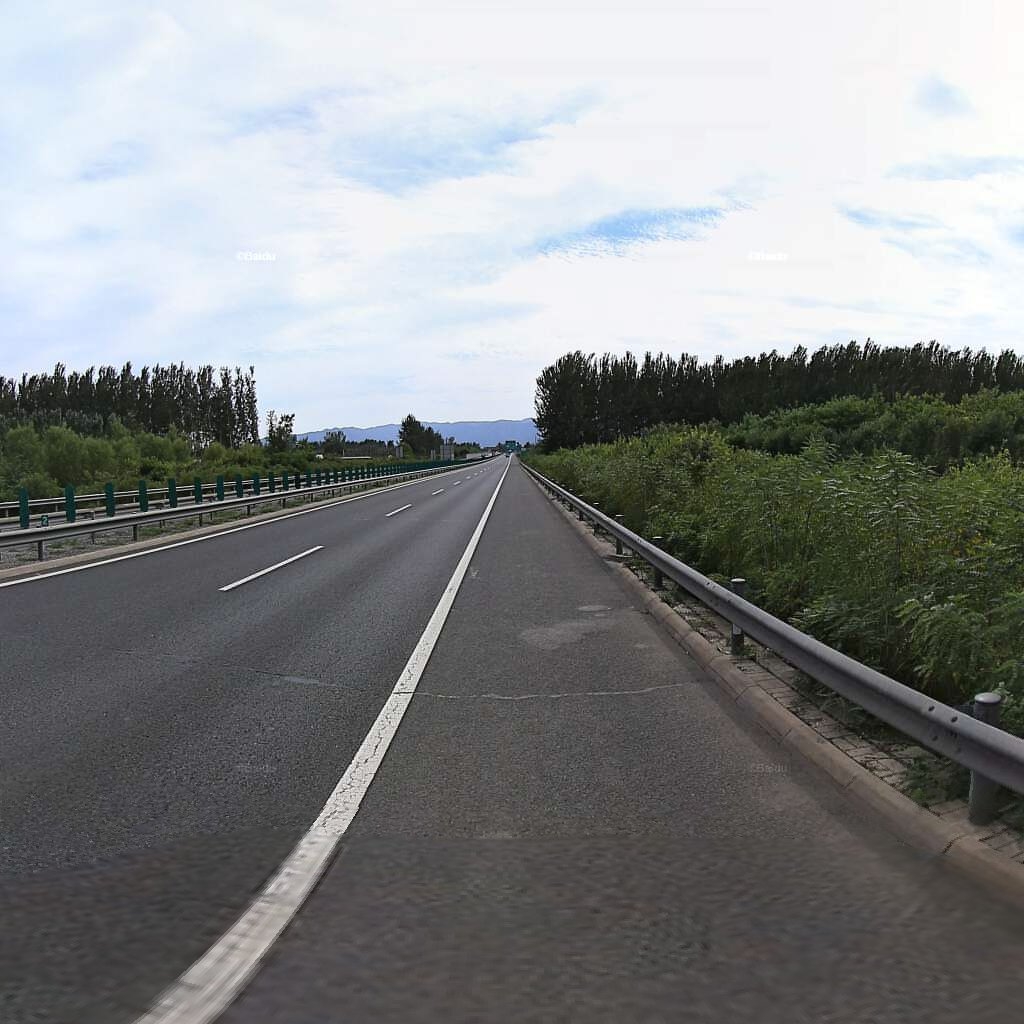
Region: Haidian
Road damage annotations: transverse patch